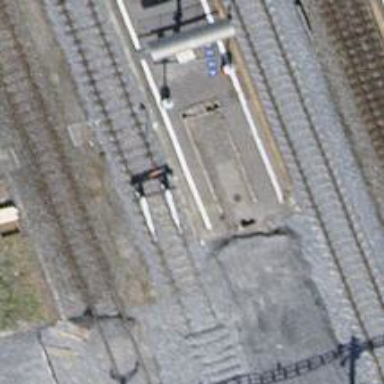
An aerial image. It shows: Railway stop with public transport stop position.